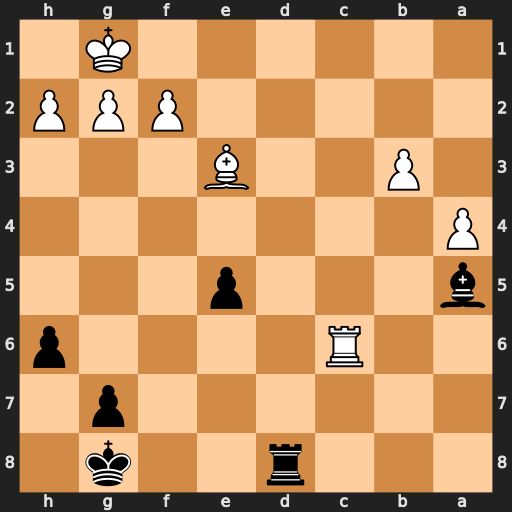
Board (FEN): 3r2k1/6p1/2R4p/b3p3/P7/1P2B3/5PPP/6K1
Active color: b
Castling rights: -
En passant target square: -
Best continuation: Rd1#